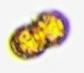
Label: Margalefidinium